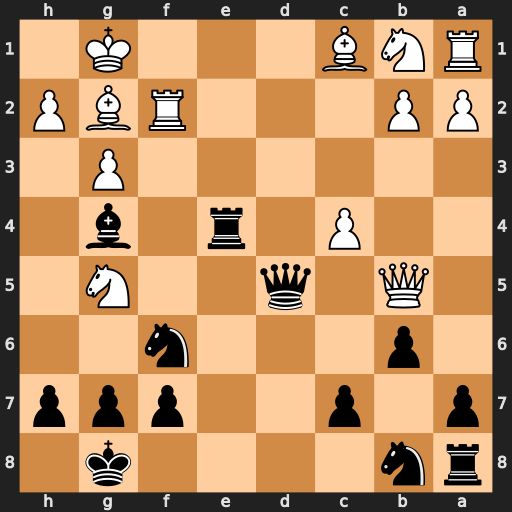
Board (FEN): rn4k1/p1p2ppp/1p3n2/1Q1q2N1/2P1r1b1/6P1/PP3RBP/RNB3K1
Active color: b
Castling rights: -
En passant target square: -
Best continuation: Re1+ Bf1 Qxb5 cxb5 Rxc1